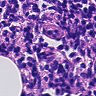
Metastatic tissue present: no